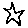
Label: star